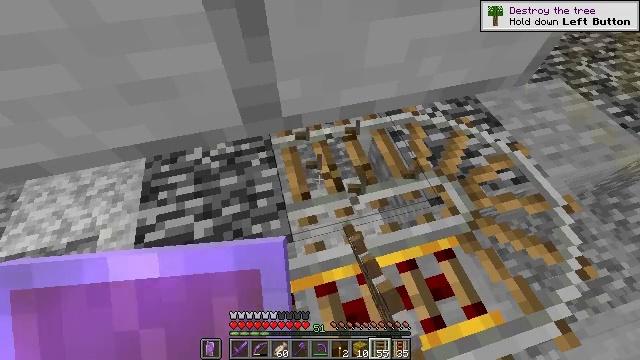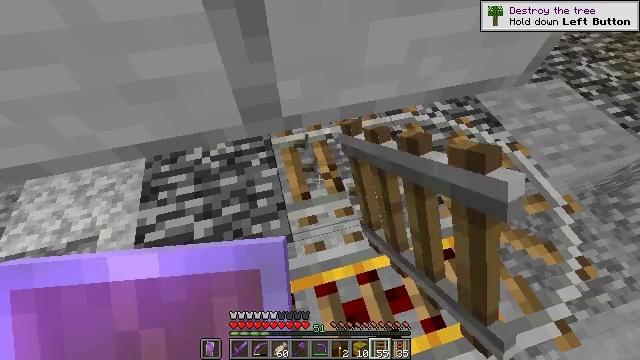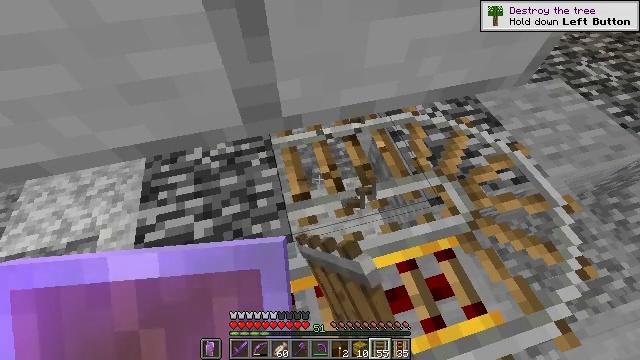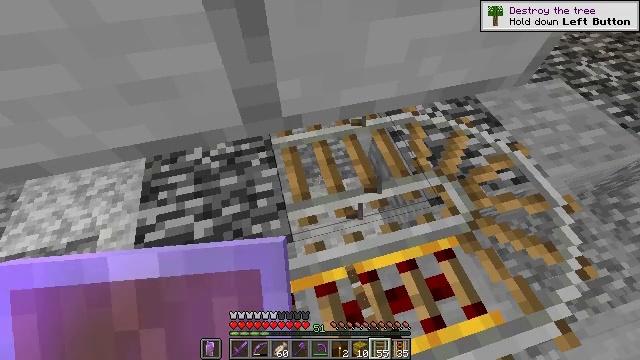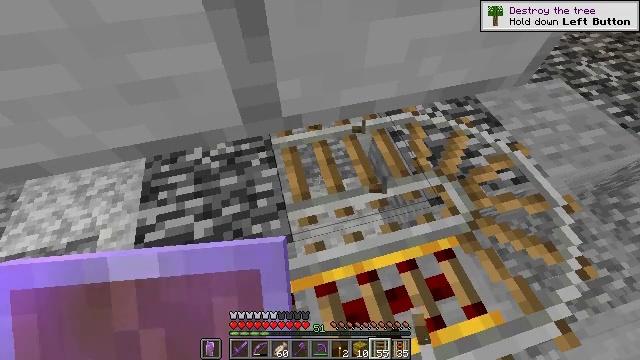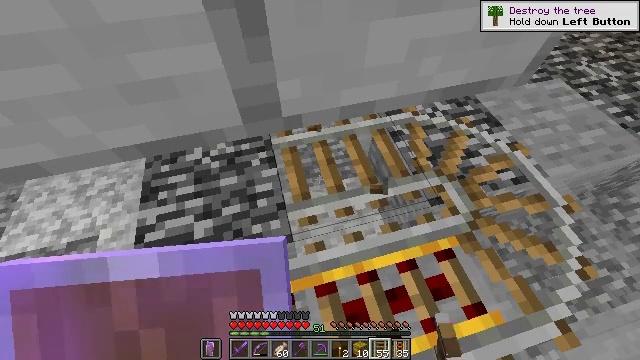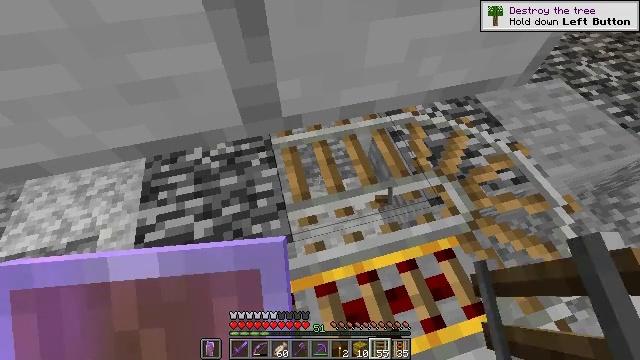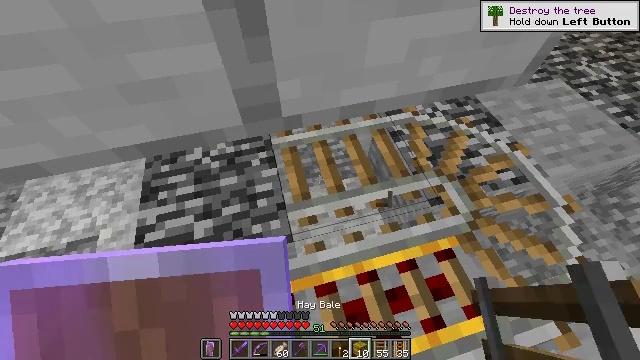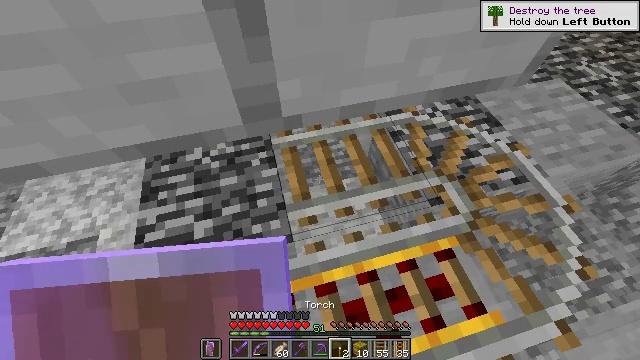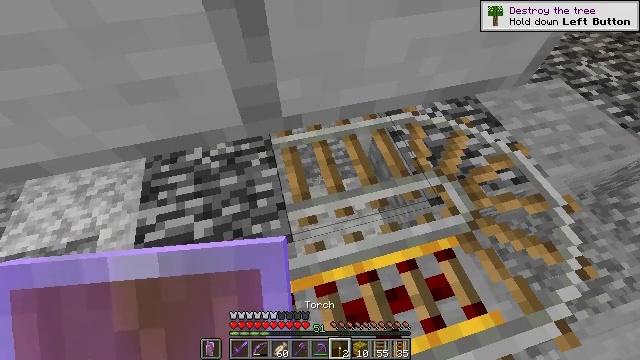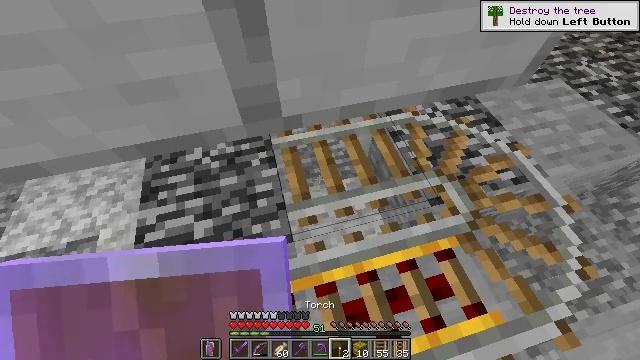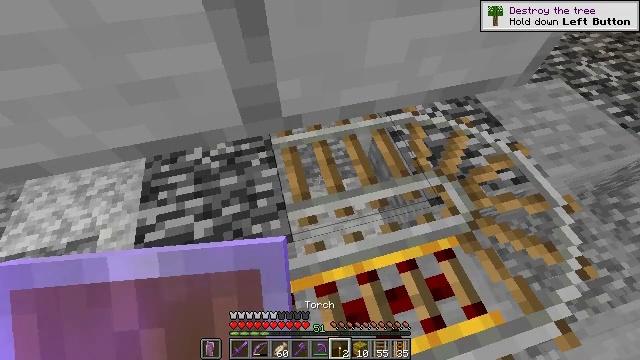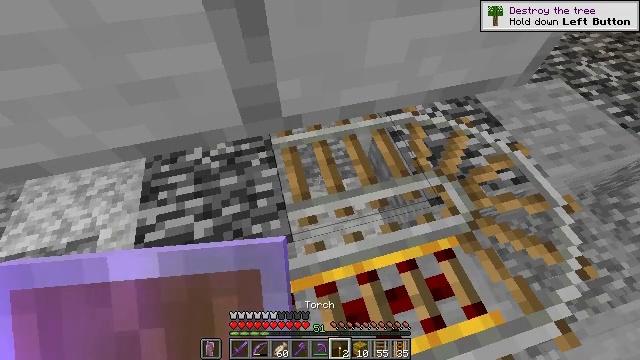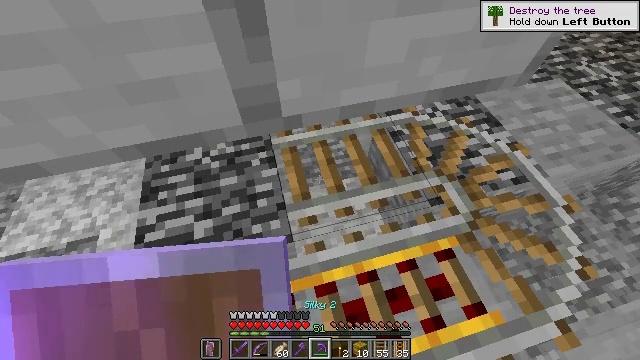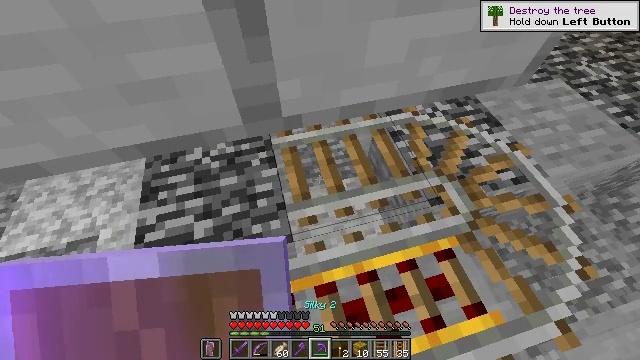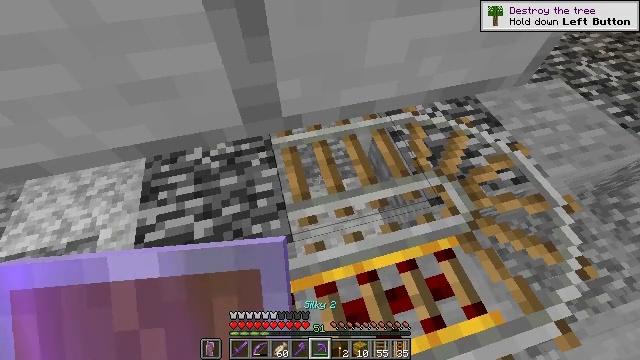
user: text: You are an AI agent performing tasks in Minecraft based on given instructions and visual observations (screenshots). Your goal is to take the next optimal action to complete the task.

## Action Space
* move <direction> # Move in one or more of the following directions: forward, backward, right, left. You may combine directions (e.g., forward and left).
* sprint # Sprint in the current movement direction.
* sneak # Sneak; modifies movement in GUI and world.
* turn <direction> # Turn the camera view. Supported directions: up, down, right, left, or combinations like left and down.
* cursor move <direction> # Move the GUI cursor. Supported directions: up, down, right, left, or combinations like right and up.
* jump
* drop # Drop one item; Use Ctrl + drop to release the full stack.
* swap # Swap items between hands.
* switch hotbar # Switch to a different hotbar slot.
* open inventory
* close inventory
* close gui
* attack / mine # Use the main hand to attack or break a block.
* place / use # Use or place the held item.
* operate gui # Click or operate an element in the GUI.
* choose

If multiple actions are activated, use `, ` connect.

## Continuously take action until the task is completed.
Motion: motion action
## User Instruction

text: Recycle the rail from an abandoned track.
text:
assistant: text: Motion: attack / mine
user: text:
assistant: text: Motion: attack / mine
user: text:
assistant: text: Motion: no_op
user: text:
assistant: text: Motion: no_op
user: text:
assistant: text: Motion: no_op
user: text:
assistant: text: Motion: no_op
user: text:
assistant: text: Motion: no_op
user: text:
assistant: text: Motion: no_op
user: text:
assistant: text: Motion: no_op
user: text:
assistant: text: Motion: no_op
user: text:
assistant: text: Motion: no_op
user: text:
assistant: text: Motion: no_op
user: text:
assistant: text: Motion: no_op
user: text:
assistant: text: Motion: no_op
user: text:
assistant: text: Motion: no_op
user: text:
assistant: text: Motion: no_op
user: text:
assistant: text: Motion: no_op
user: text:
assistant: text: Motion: no_op
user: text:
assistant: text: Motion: no_op
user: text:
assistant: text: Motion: no_op
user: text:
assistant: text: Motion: attack / mine
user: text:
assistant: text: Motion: attack / mine
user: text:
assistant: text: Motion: attack / mine
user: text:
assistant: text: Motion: no_op
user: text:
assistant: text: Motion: no_op
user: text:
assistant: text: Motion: no_op